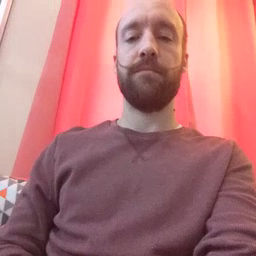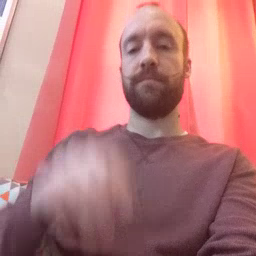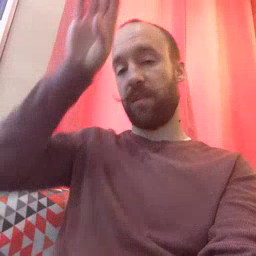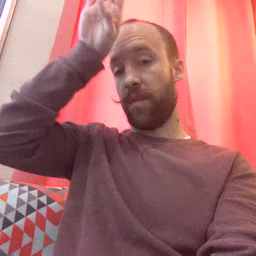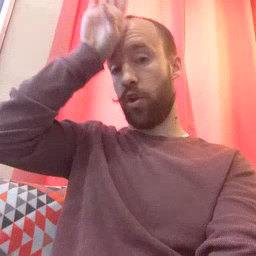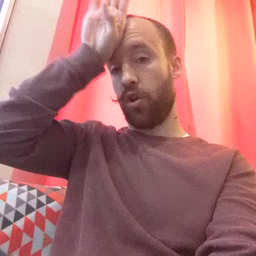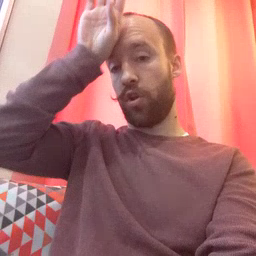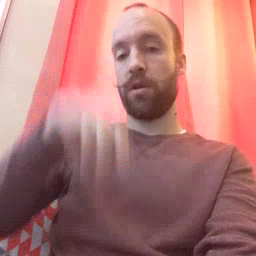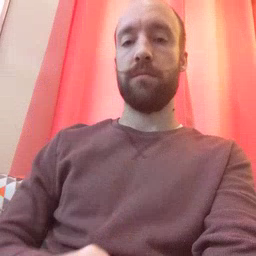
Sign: fireman